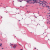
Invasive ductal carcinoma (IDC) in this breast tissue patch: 0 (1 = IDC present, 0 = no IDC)